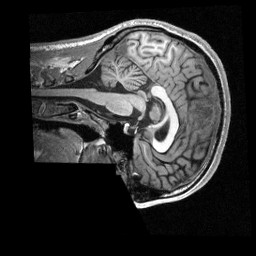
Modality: T1w
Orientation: sagittal
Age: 27
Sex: male
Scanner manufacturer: siemens
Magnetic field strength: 3 T
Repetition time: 2.3 s
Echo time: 0.00298 s